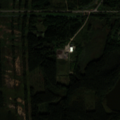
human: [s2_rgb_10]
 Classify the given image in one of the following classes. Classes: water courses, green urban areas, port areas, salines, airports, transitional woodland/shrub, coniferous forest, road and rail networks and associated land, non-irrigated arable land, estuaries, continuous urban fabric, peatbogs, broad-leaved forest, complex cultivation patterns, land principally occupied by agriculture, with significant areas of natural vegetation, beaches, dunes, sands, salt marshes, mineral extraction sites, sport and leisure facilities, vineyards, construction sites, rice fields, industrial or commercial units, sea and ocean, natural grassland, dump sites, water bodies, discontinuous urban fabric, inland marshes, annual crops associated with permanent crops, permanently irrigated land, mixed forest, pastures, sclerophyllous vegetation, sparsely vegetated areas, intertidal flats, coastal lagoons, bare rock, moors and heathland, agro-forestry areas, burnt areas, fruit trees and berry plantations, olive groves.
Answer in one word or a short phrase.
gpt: industrial or commercial units, broad-leaved forest, coniferous forest, mixed forest, transitional woodland/shrub